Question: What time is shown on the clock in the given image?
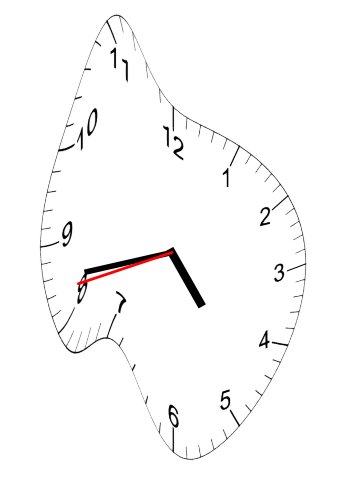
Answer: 04:42:42